Field crop: tomato
Growth stage: 1
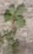
Species: portulaca